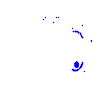
Particle: kaon